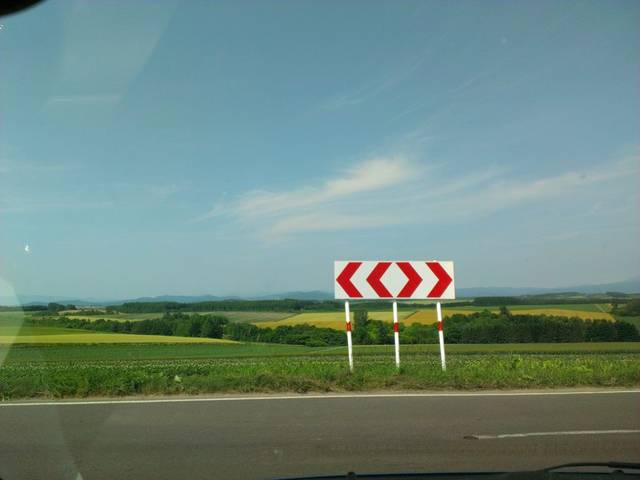
Region: Japan
Coordinates: 43.631, 142.428